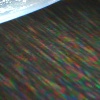
Label: sunburn